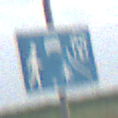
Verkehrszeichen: BeginnVerkehrsberuhigterBereich
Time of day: SunriseSunset
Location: Outdoor (Nature)
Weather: PartlyCloudy
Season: NotSpecified
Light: Natural